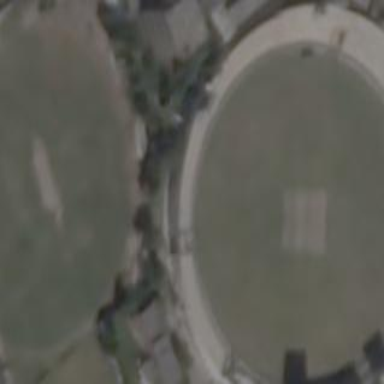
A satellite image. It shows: Stadium suitable for cricket matches.